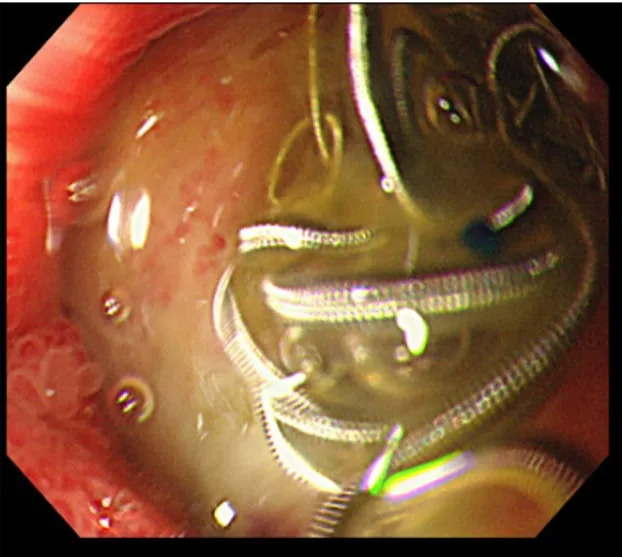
Upper gastrointestinal endoscopy imaging findings. Visible are the ulcer and leakage of the coils used to perform embolization in the anterior wall of the duodenal bulb.
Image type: endoscopy (gi_endoscopy)